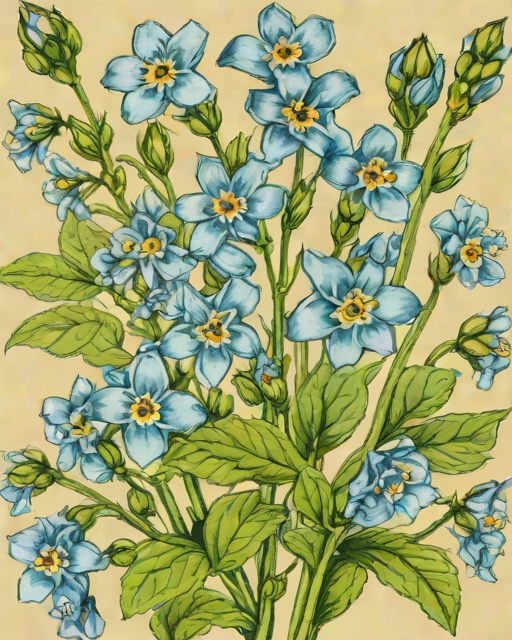
Category: Sympathy